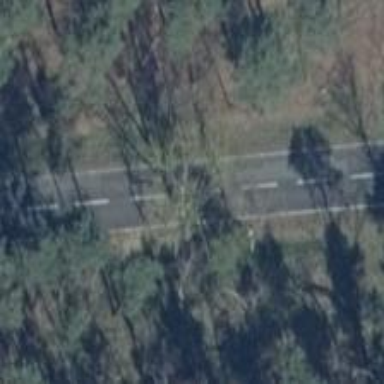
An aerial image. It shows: Asphalt road classified as tertiary.